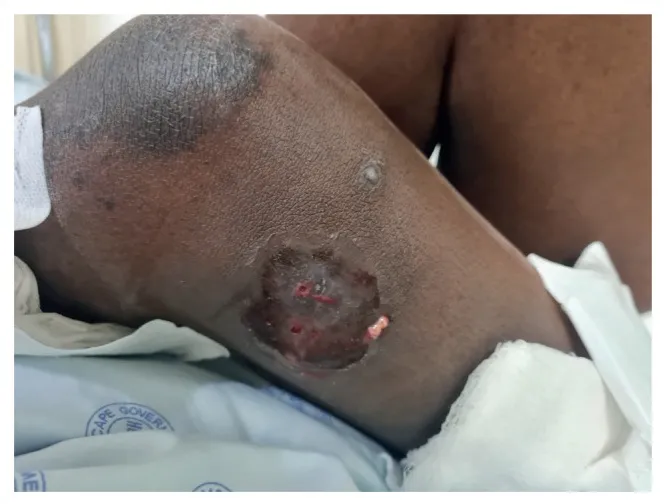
Lower limb subcutaneous collection with draining sinuses.
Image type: medical_photograph (other_medical_photograph)